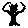
Label: tree